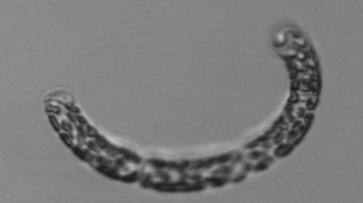
Label: Guinardia_striata